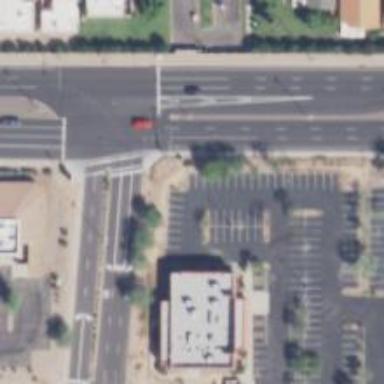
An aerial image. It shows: Solid stop line on the road marking.